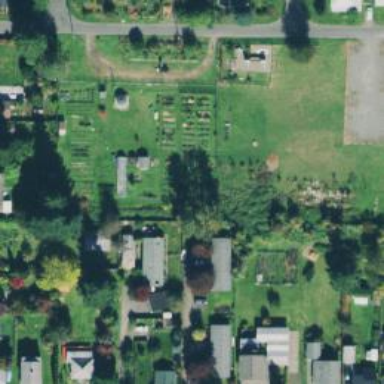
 leisure land intended for communal use."